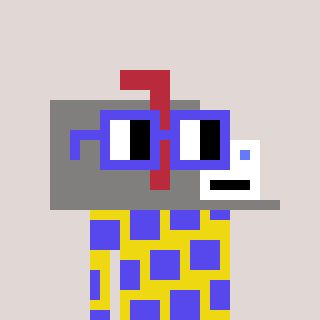
a pixel art character with square blue glasses, a mailbox-shaped head and a yellow-colored body on a warm background